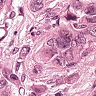
Metastatic tissue present: yes